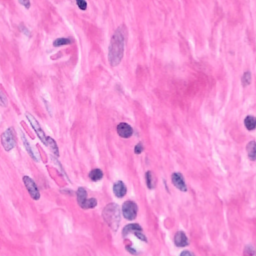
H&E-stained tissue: Breast